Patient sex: M
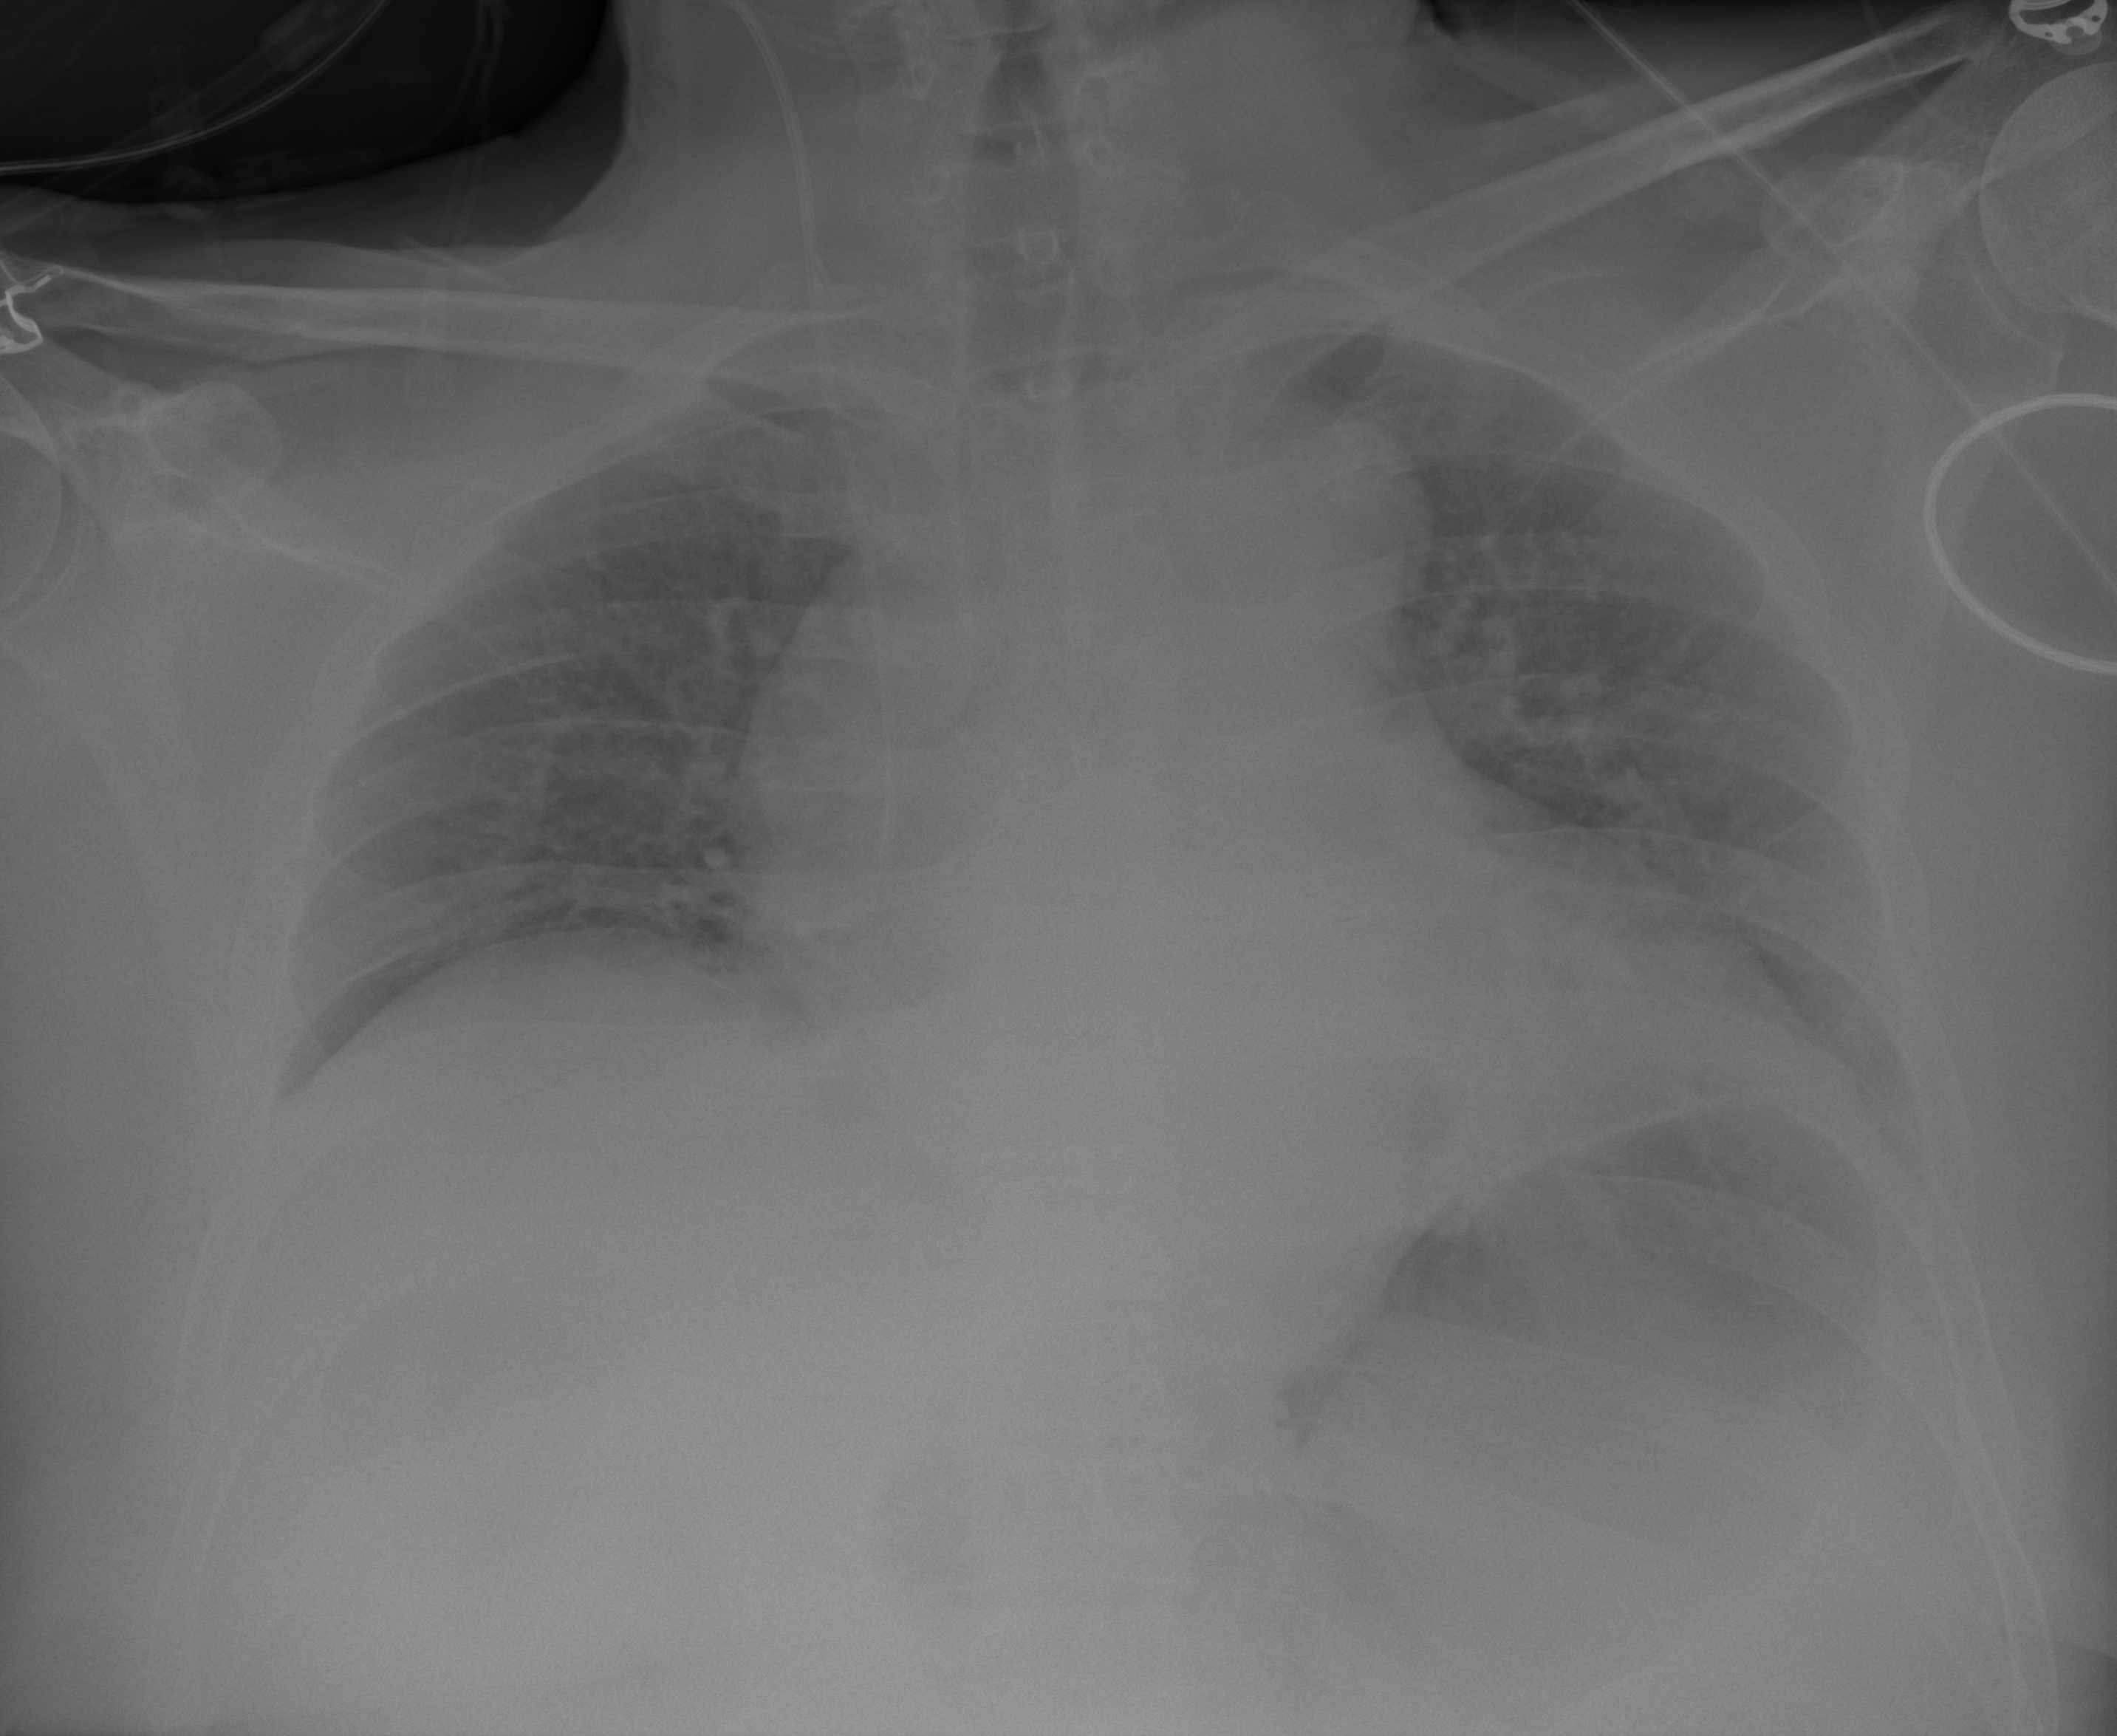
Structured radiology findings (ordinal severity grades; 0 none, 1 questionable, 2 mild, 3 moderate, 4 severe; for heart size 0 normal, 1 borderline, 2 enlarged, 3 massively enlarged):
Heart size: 2
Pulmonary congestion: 2
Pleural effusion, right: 0
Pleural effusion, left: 0
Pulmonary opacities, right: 0
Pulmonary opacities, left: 0
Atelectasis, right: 0
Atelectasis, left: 0